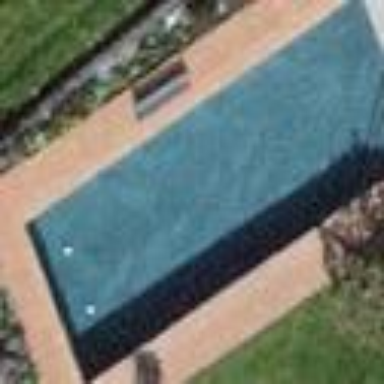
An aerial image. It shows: Swimming pool located in leisure land.